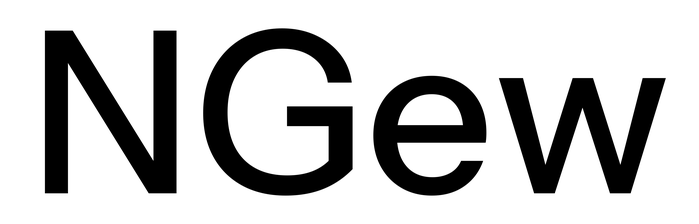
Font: InstrumentSans_Medium